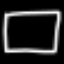
Label: square